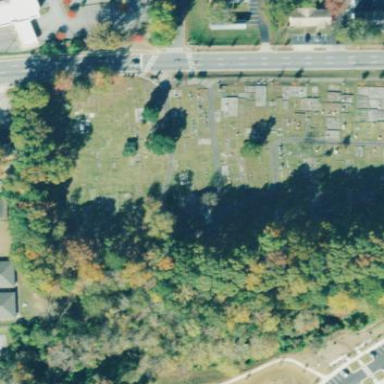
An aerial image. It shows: Cemetery.